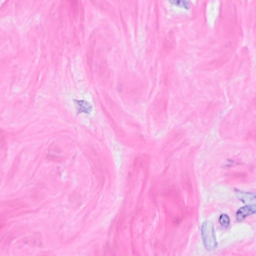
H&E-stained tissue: Breast